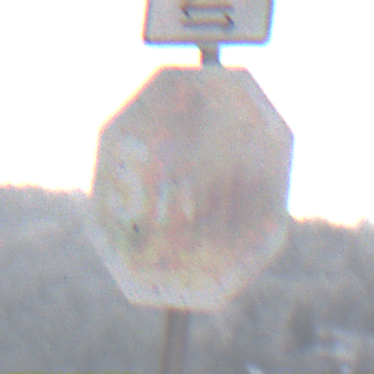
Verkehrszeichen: Stop
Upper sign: RichtungsangabeDurchPfeile9
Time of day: MorningAfternoon
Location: Outdoor (Nature)
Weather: PartlyCloudy
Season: Winter
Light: Natural